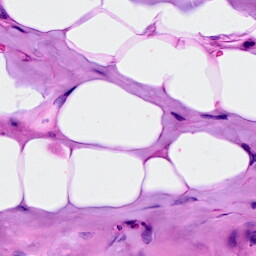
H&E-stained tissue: Breast